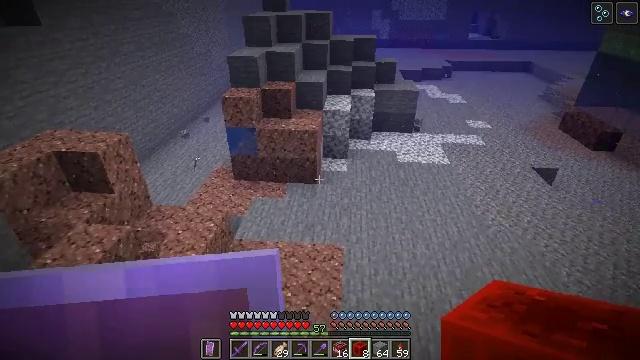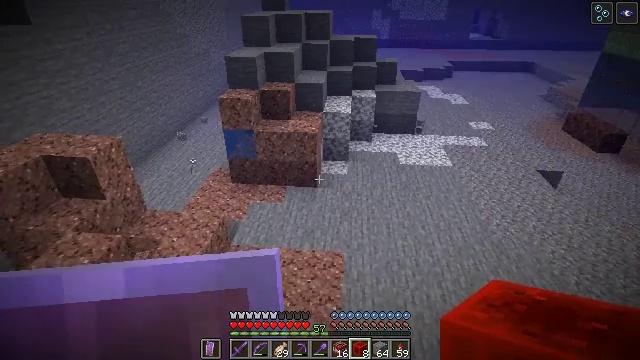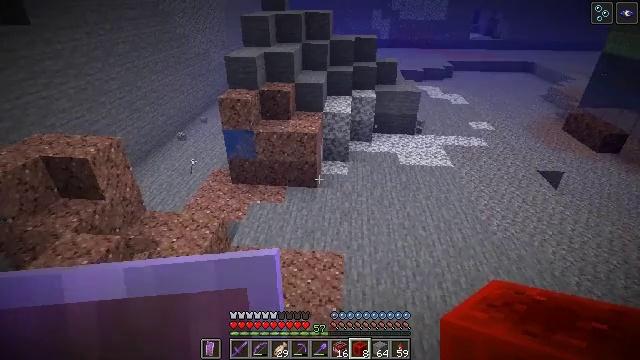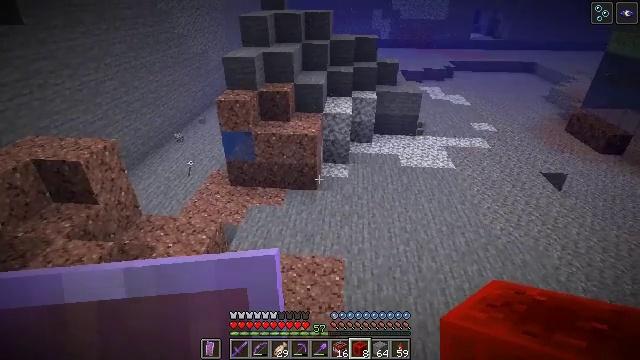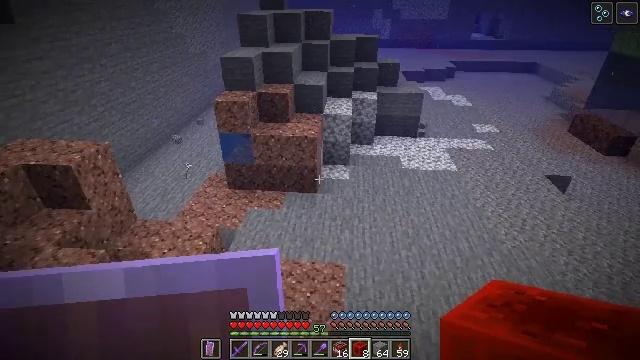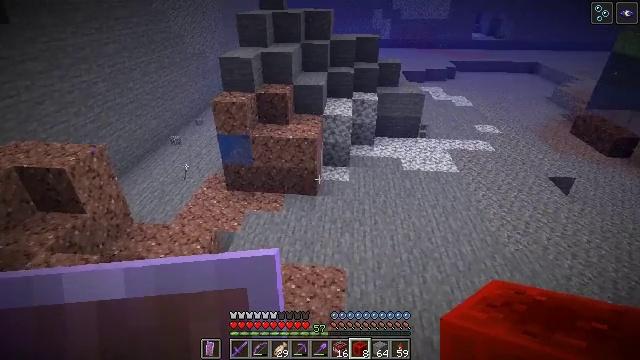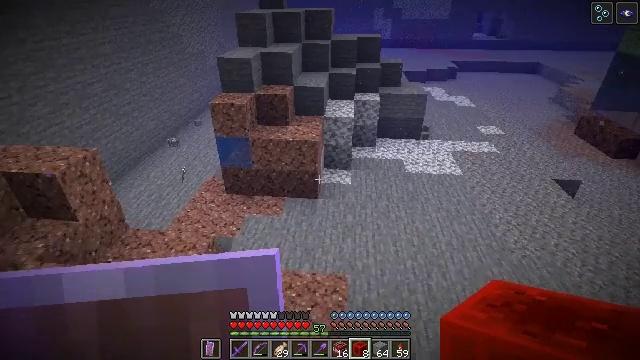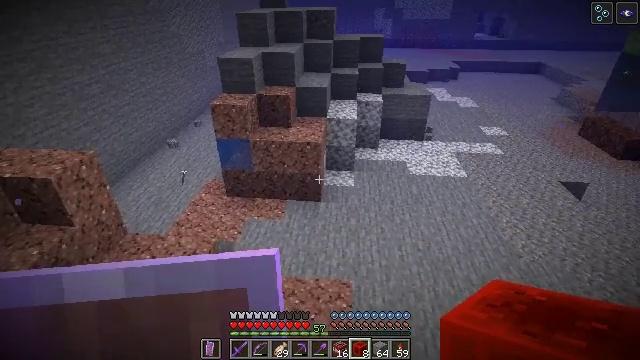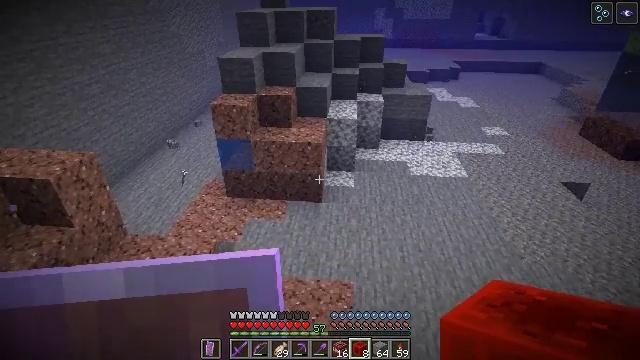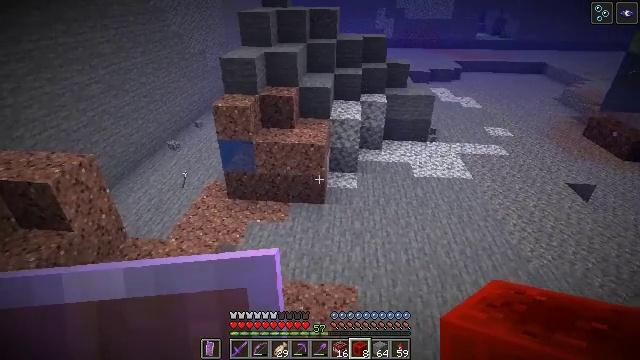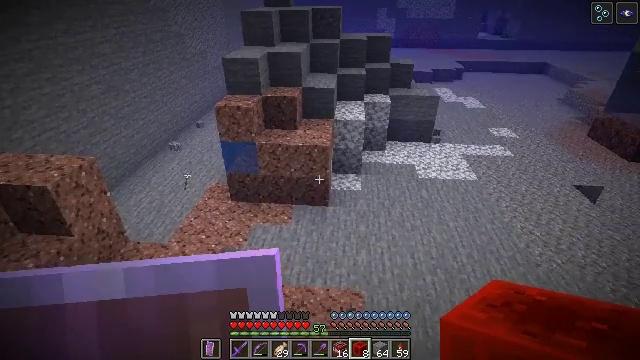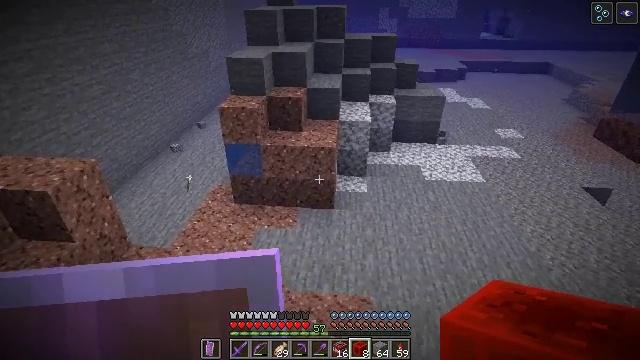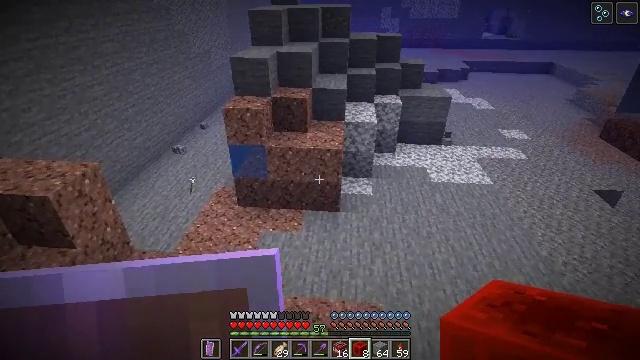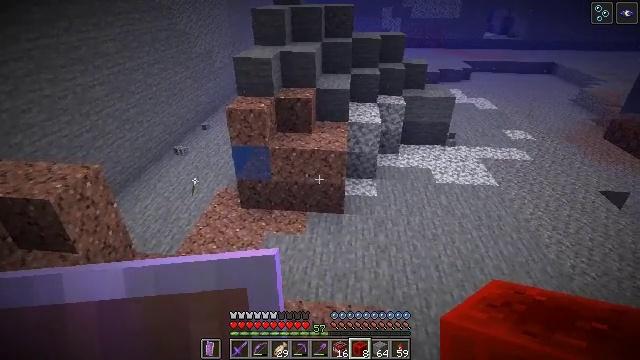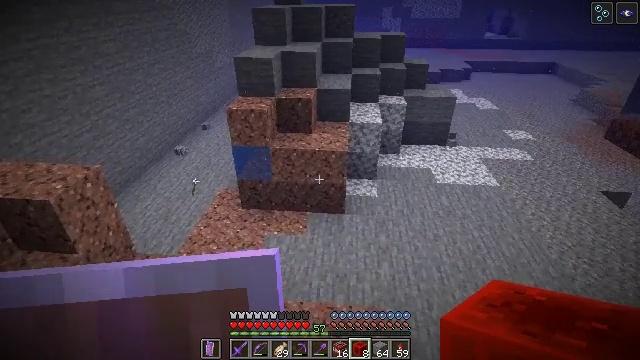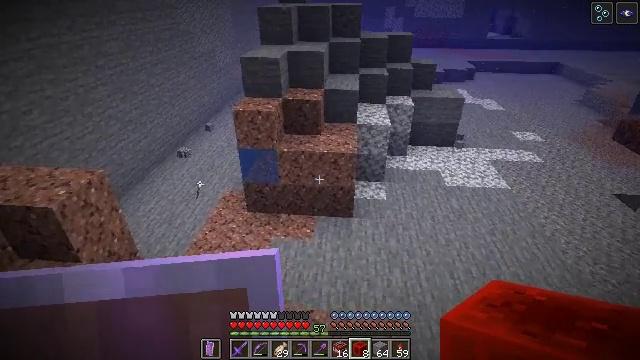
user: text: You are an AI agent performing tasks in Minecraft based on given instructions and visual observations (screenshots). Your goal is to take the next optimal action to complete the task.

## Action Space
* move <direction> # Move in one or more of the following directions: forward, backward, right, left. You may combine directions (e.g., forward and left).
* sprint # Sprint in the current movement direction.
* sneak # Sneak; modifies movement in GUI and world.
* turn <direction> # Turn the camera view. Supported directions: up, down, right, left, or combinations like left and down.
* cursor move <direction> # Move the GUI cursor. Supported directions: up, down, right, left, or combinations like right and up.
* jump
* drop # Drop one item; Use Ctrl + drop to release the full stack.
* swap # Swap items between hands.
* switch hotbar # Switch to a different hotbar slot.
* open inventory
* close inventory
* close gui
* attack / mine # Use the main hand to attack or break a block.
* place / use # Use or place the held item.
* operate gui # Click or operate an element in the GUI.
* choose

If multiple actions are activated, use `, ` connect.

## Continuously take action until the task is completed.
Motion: motion action
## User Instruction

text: Break the granite to collect it.
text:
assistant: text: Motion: move forward
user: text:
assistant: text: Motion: move forward
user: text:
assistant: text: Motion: move forward
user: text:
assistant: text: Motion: move forward
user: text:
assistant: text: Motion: move forward
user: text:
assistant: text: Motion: move forward and move left
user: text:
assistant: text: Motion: move forward and move left
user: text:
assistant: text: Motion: move forward and move left
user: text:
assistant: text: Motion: move forward and move left
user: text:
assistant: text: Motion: move forward and move left
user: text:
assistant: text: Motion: move forward and move left
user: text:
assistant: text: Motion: move forward and move left
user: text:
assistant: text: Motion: move forward and move left
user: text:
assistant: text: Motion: move forward and move left
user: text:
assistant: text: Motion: move forward and move left
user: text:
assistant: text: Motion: move forward and move left, turn right and up
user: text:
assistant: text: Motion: move forward and move left, turn right and up
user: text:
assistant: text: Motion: move forward and move left, turn right and up
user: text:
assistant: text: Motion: move forward, turn right
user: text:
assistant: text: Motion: move forward
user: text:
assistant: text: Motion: move forward
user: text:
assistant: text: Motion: move forward
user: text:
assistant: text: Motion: move forward
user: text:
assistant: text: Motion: move forward
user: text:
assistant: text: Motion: move forward
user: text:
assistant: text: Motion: move forward
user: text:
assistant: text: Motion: move forward
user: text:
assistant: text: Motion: move forward
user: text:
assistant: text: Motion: move forward
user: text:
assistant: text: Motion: move forward